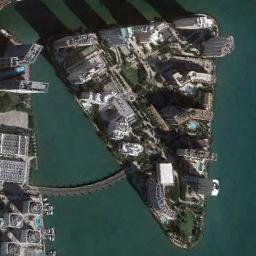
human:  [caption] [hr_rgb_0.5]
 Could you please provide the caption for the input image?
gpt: In a business district there are many tall buildings of different shapes and several roads with many cars  There is a river beside the buildings .

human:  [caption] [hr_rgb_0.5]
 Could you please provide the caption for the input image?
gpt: A triangular commercial area with lots of buildings of different heights is surrounded by the waters and a bridge connects the commercial area to other areas .

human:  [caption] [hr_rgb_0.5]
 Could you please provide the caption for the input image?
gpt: The commercial area is next to the sea .

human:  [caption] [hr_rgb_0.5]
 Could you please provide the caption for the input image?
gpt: The buildings are well spaced .

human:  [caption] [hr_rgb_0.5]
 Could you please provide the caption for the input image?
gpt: The commercial area with many buildings is on an island .